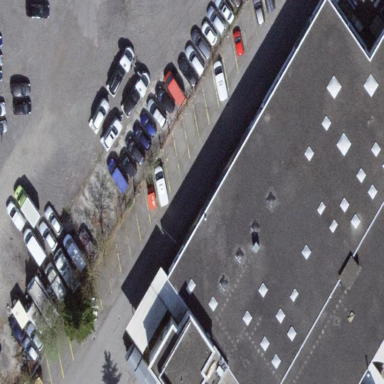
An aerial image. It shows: Parking area with asphalt surface.